Aerial crown-view tile of a tropical tree (Barro Colorado Island, Panama), acquired 20250915:
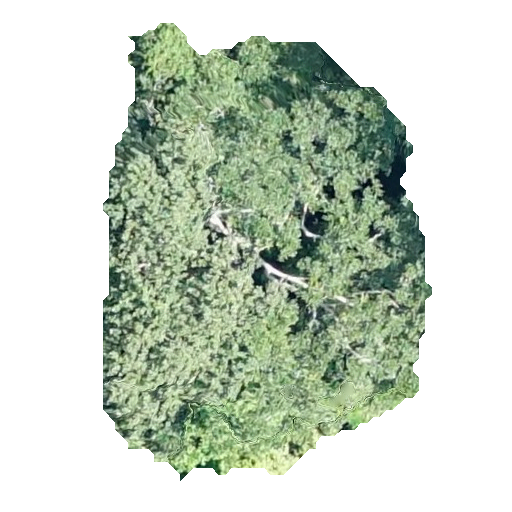
Species: Hieronyma alchorneoides
GBIF accepted scientific name: Hieronyma alchorneoides
Crown area: 169.223 m²